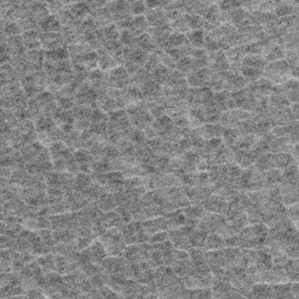
Label: frost